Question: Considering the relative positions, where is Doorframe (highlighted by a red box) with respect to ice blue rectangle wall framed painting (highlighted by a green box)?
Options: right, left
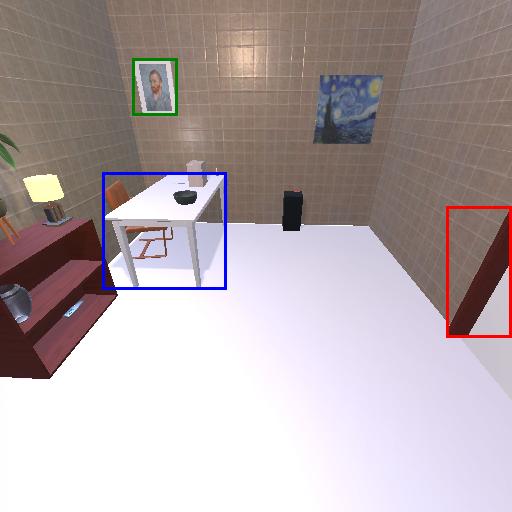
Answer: right